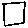
Label: square